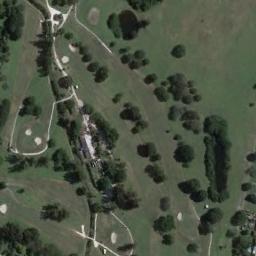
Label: golf_course